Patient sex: M
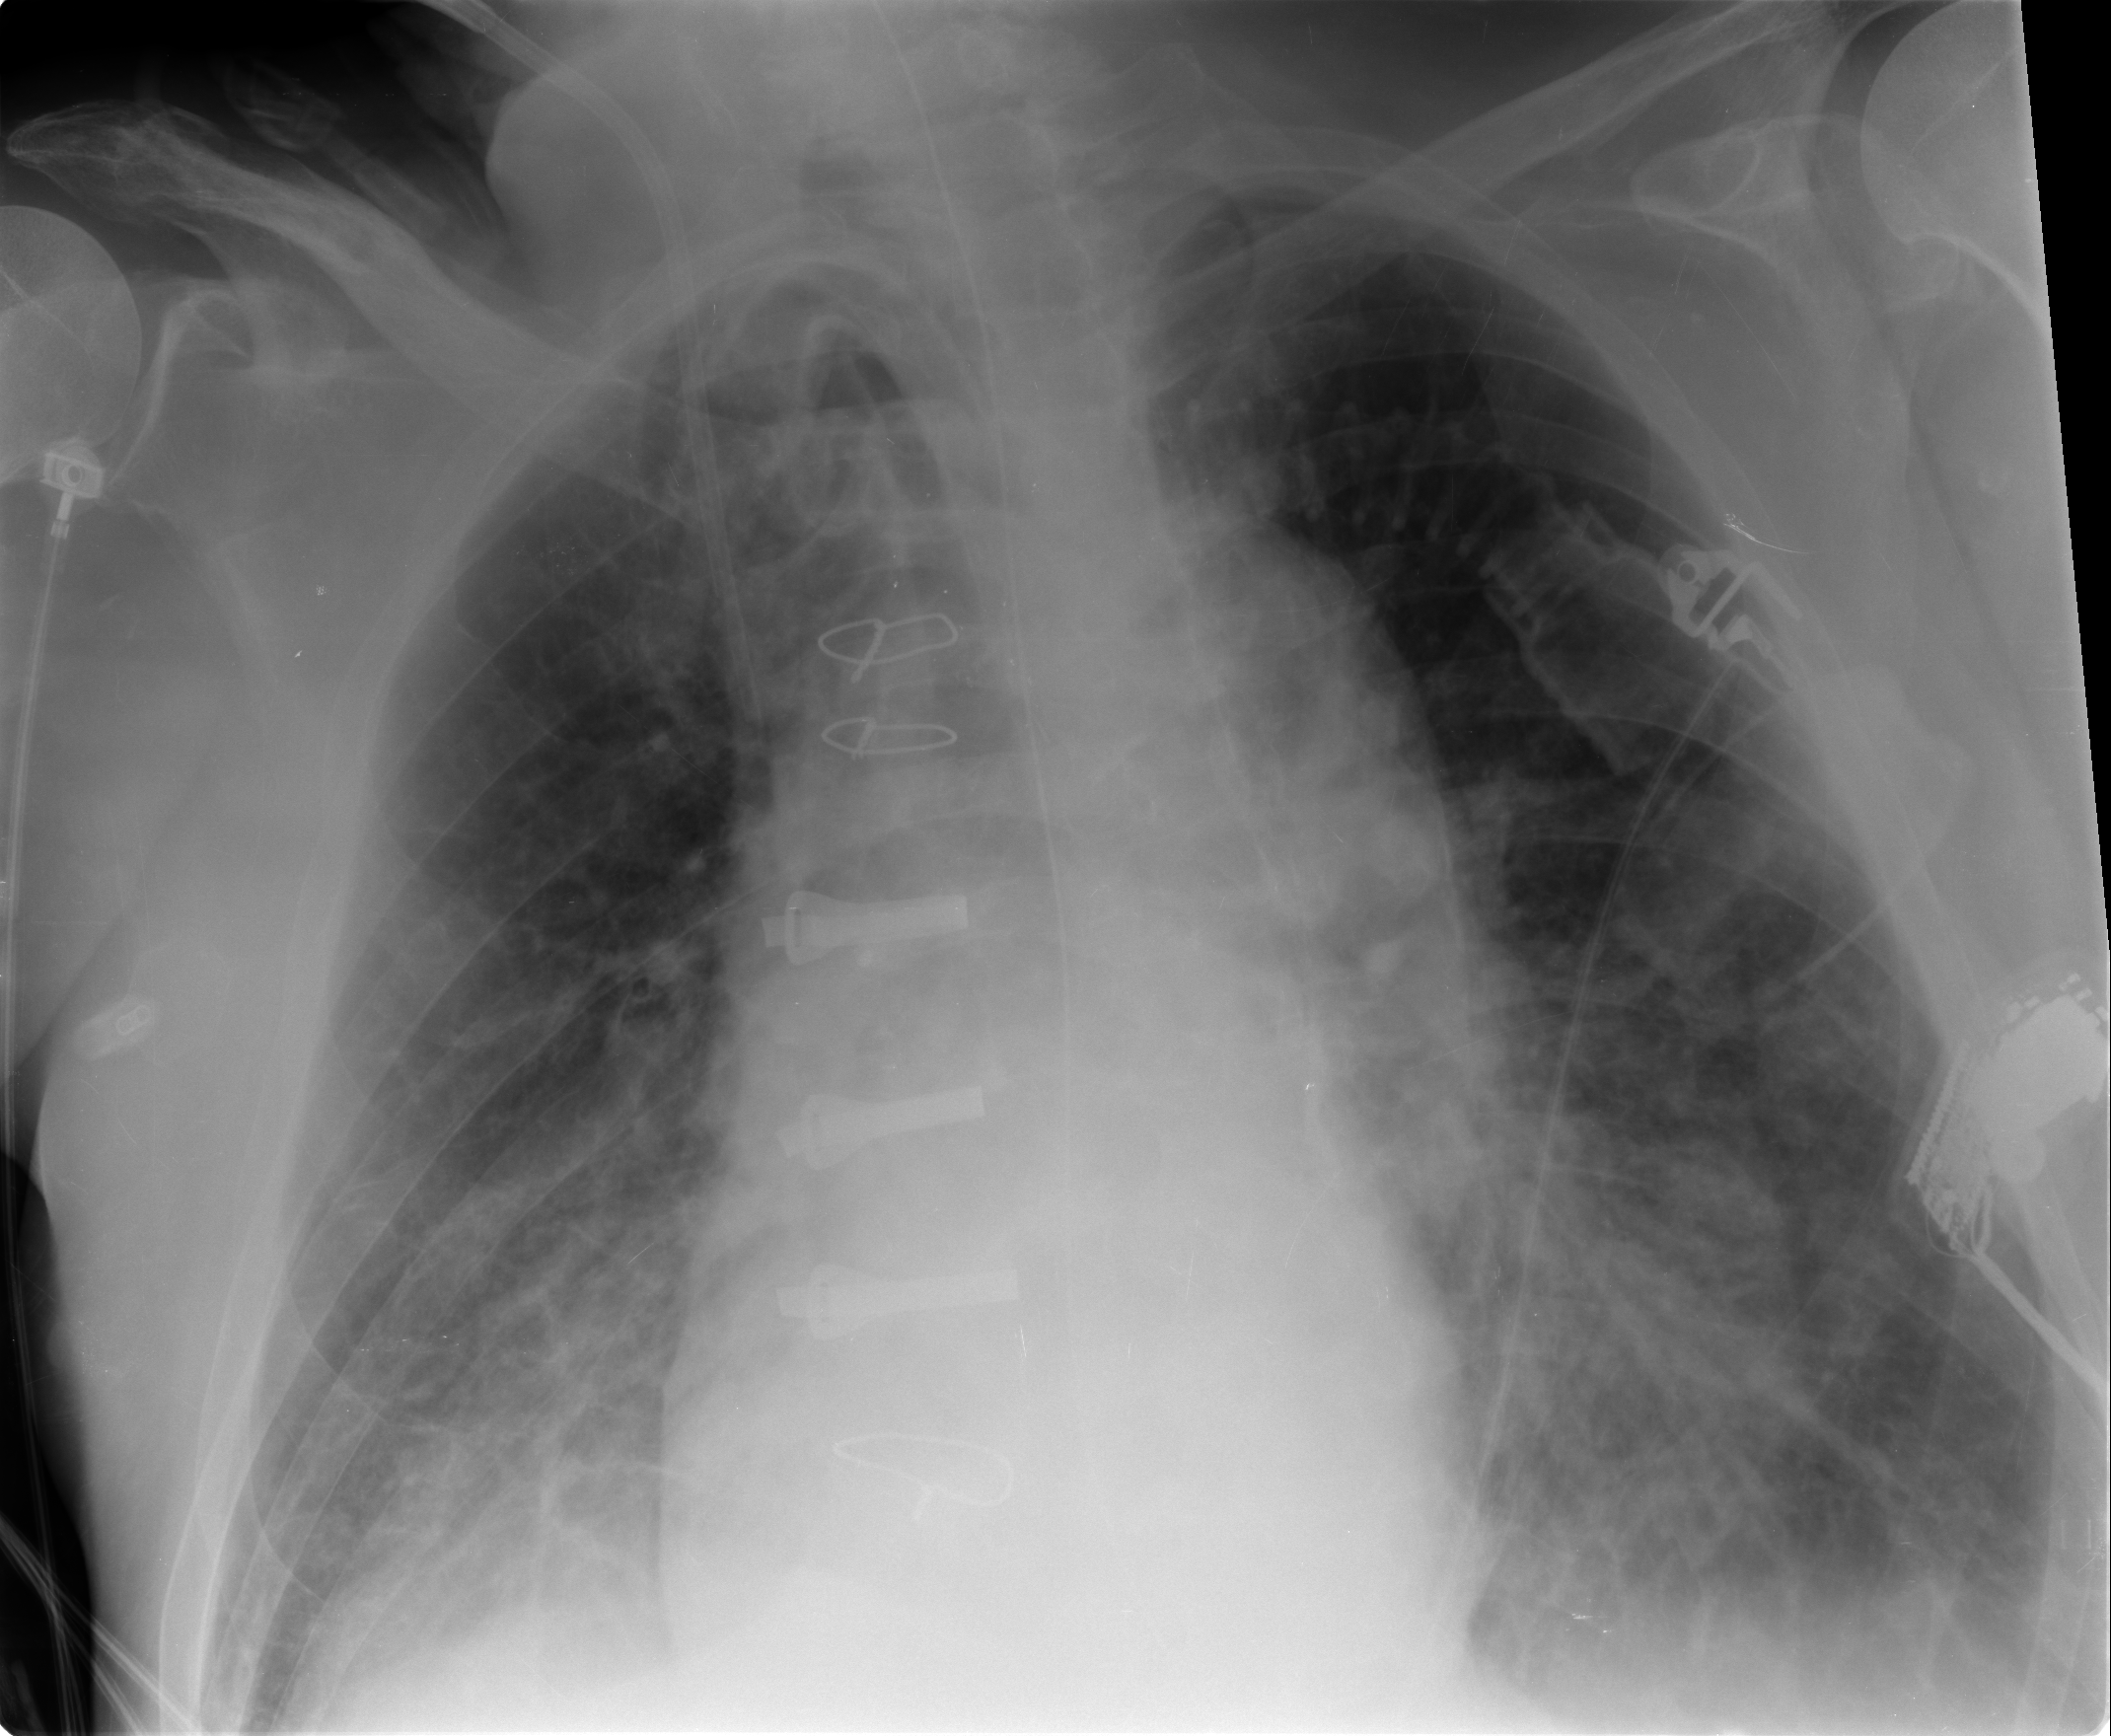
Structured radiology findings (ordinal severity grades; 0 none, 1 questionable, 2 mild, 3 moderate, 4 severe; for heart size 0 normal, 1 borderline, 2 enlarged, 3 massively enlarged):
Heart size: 0
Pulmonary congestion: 1
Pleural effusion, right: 2
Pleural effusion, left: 2
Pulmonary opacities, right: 2
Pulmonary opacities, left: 2
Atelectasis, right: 2
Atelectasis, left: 2